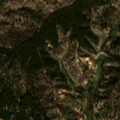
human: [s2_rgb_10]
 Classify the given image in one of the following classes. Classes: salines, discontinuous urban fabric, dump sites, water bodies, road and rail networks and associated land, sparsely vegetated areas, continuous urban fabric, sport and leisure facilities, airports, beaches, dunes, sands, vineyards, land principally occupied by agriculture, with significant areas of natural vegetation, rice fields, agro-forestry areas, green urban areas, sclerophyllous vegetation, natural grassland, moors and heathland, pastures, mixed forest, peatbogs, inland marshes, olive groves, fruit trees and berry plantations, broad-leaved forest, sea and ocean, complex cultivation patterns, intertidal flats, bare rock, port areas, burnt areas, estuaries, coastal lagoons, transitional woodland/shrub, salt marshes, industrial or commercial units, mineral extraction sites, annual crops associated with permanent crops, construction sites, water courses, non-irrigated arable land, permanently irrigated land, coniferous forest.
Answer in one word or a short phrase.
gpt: coniferous forest, mixed forest, transitional woodland/shrub